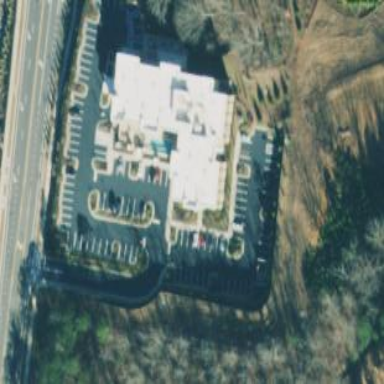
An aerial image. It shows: Hotel building.